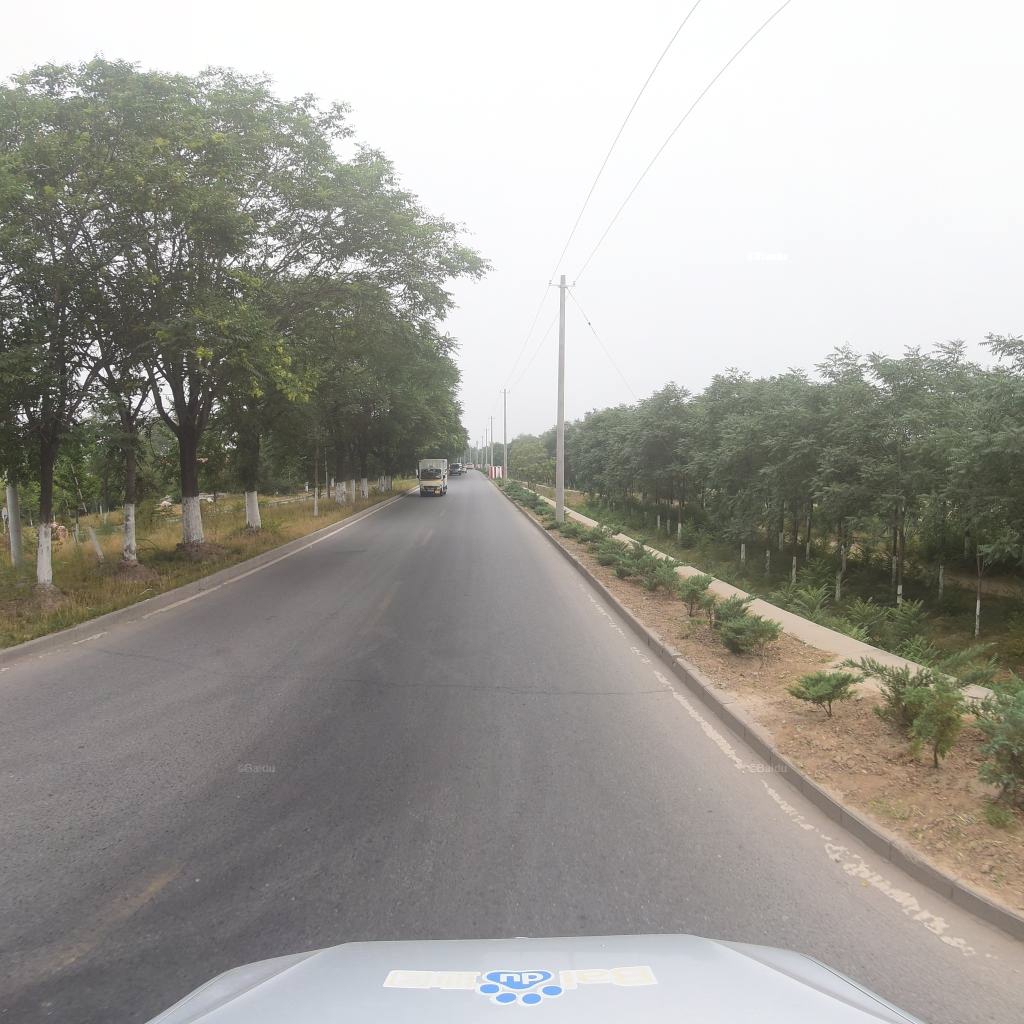
Region: Fengtai
Road damage annotations: transverse crack